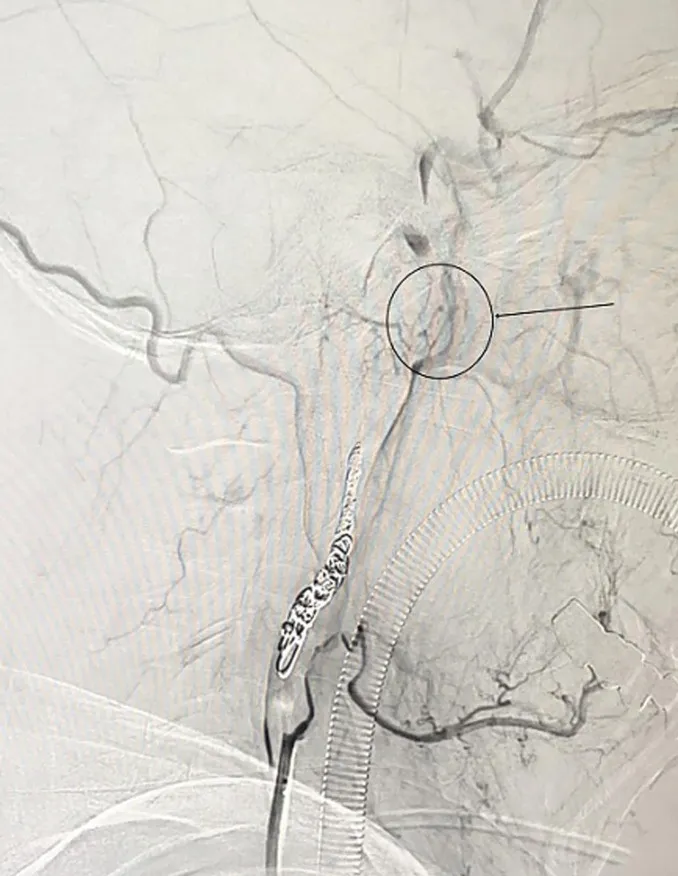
postembolization angiography revealed a complete exclusion of the pseudoaneurysm.
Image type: radiology (x_ray)